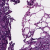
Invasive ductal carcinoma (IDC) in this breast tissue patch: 0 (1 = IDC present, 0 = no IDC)